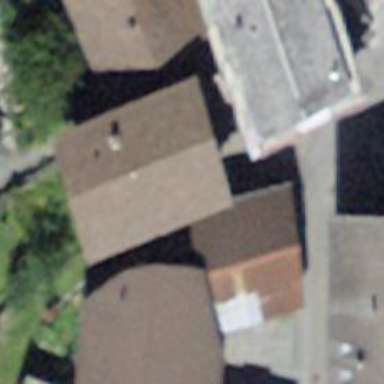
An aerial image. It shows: Simple and straightforward house.